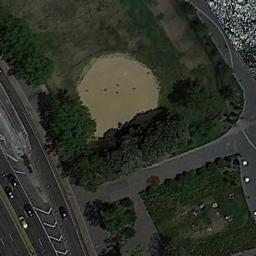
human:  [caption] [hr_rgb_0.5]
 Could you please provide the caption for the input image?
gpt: A baseball diamond is next to many trees with a road pass by .

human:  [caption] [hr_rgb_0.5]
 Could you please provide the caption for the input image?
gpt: A baseball diamond surrounded by some trees and some freeways beside .

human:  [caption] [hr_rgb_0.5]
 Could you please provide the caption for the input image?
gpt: There is a baseball diamond in the grass along the roads .

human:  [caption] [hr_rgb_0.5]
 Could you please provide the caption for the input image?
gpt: Many trees are beside the  baseball diamond .

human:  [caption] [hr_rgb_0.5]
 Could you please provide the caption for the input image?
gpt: There is a trail leading to this baseball field .